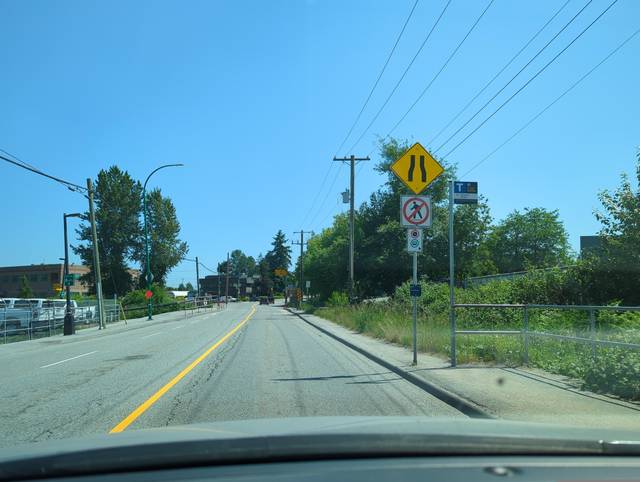
Region: Canada
Coordinates: 49.261, -122.984